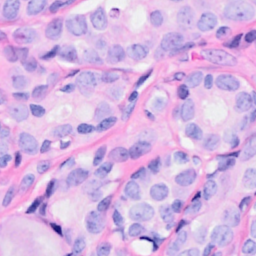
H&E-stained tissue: Breast